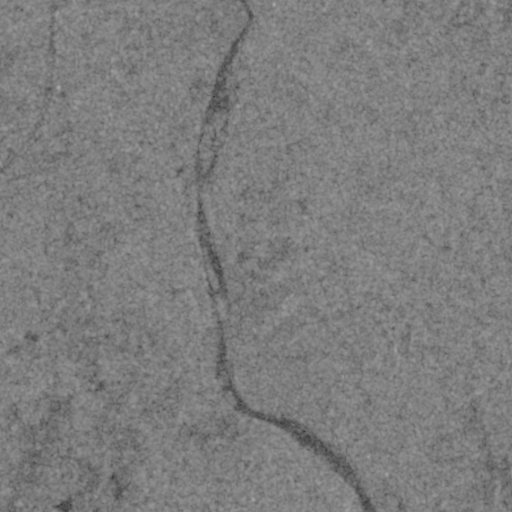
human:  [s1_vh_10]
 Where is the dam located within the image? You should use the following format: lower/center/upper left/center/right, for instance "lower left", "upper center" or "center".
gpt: The dam is located in the center of the image.
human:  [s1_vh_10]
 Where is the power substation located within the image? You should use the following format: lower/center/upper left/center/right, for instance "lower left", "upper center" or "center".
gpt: The power substation is located in the center left of the image.
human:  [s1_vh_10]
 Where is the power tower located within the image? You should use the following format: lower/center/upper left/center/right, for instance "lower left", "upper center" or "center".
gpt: The power tower is located in the center left of the image.
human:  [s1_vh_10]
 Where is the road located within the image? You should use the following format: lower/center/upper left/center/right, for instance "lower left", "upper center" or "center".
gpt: There is no road in the image.

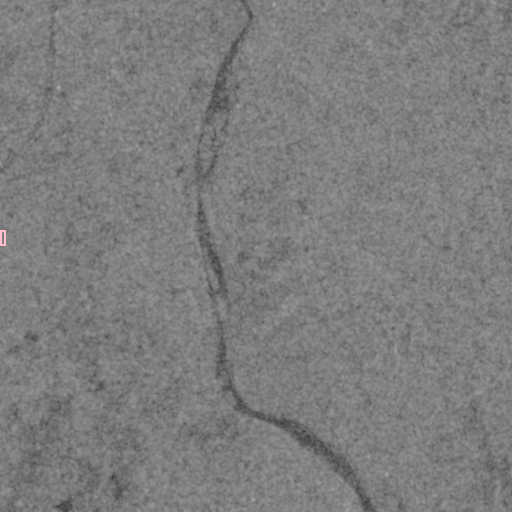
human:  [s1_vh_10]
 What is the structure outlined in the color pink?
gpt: The structure outlined in pink is a power substation.
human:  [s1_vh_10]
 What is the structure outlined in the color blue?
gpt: There is no blue outline.